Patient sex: F
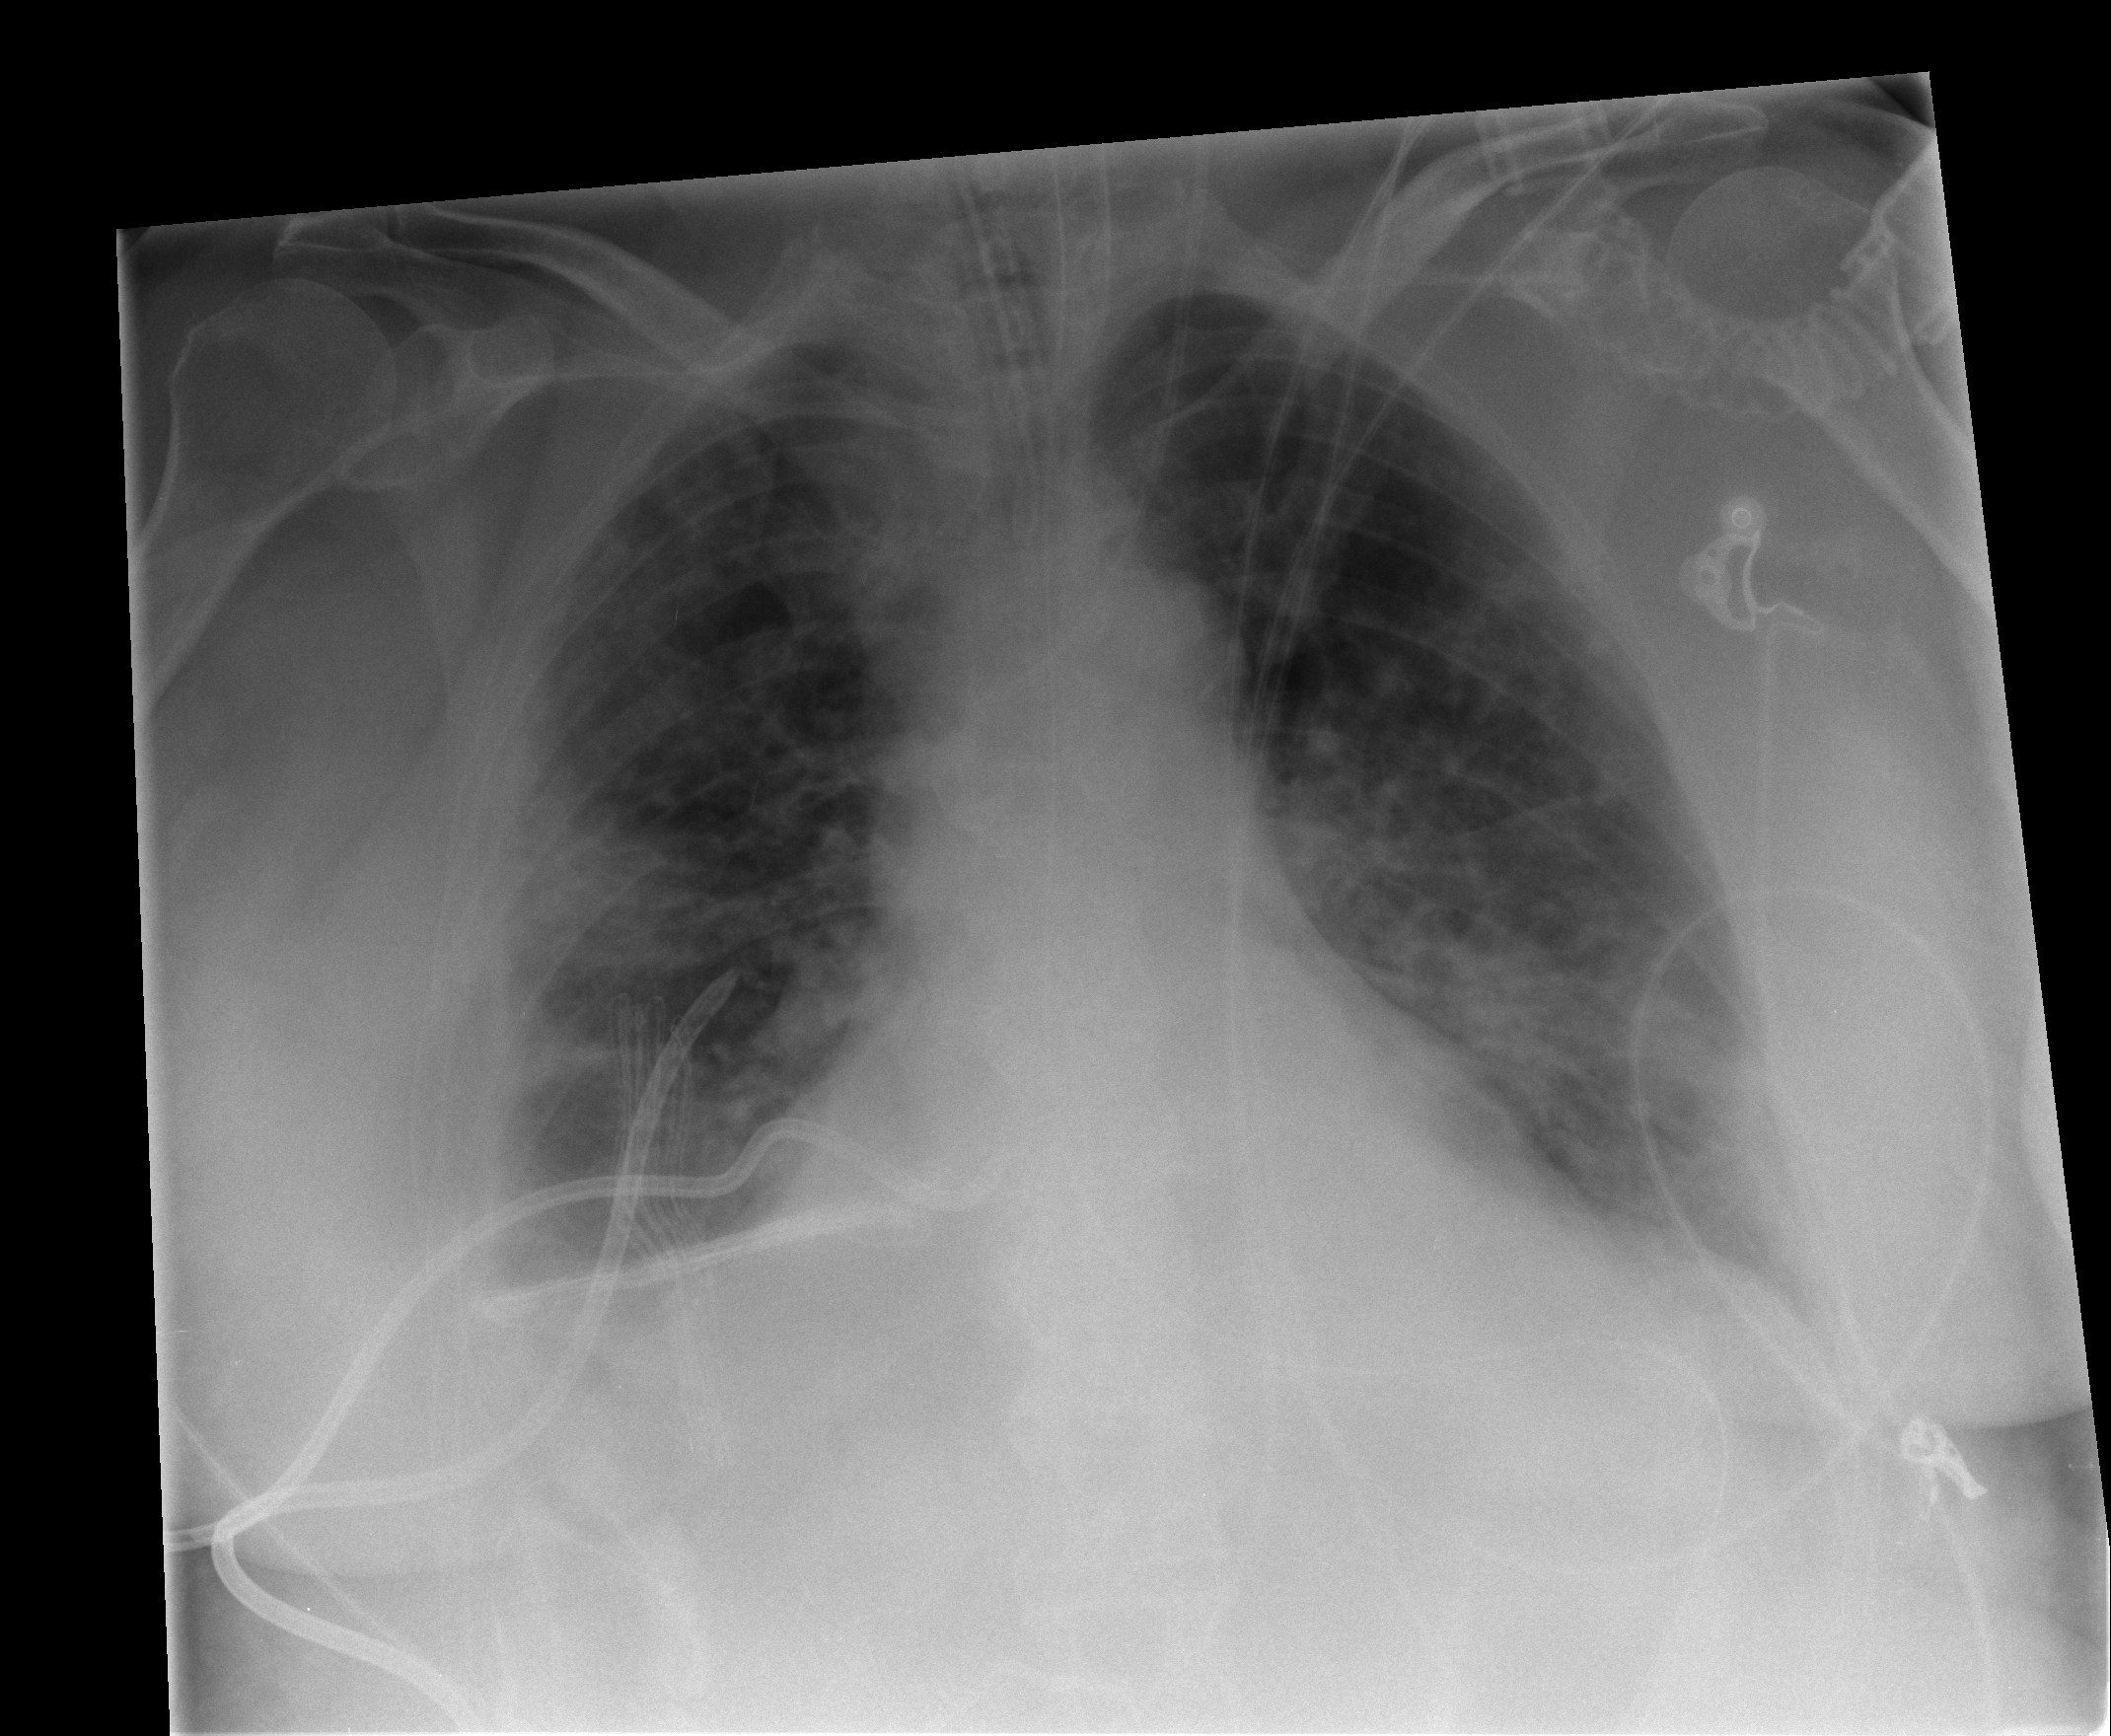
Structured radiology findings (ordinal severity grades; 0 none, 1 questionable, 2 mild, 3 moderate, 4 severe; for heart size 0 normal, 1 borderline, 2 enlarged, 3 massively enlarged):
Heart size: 1
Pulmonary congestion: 0
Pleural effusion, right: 2
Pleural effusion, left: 1
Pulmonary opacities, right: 2
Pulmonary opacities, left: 2
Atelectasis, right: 2
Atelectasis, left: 1